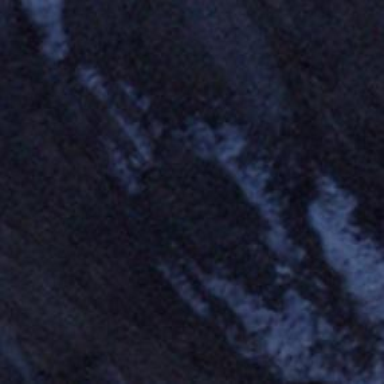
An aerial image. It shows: Natural cliff.